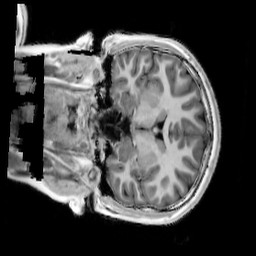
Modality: T1w
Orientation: coronal
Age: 16
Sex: female
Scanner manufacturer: siemens
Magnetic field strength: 3 T
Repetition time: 4 s
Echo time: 0.00291 s